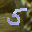
Label: 5